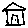
Label: house